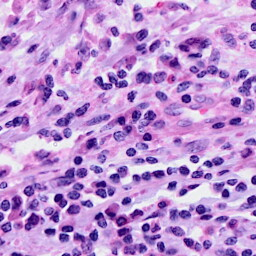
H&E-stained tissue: Cervix